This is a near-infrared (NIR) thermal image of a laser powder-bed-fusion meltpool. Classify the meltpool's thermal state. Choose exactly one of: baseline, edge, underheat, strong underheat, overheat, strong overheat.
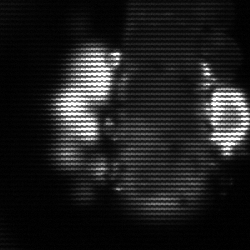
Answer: strong underheat